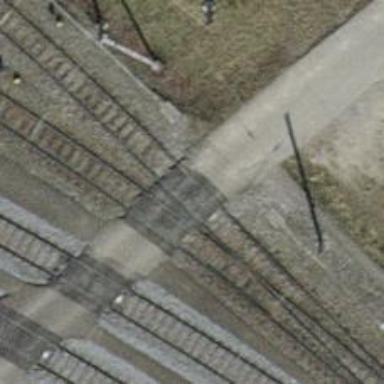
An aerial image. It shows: Full barrier level crossing on railway.